Question: I am using ng-repeat like this, where product is an object I am getting from backend, but the problem is that instead of single update,delete button to be shown in one row, it is showing 5-6 rows. I know the spacing is not proper but right now i am focused only on the functionality of the button
'''
{
"code": 200,
"message": "Products retreived successfully",
"params": null,
"data": {
"controller": "ProductController",
"method": "view_all_product",
"result": [
{
"id": 1,
"name": "abc",
"description": "def",
"price": 12,
"image": "qw",
"tags": "er",
"partner_id": "2"
}
]
}
}
'''
'''
<table>
<tr ng-repeat="obj in product">
<td>{{obj.data.result.id}}</td>
<td>{{obj.data.result.name}}</td>
<td><button ng-click="update()">Update</button></td>
<td><button ng-click="delete()">Delete</button></td>
</tr>
</table>
'''

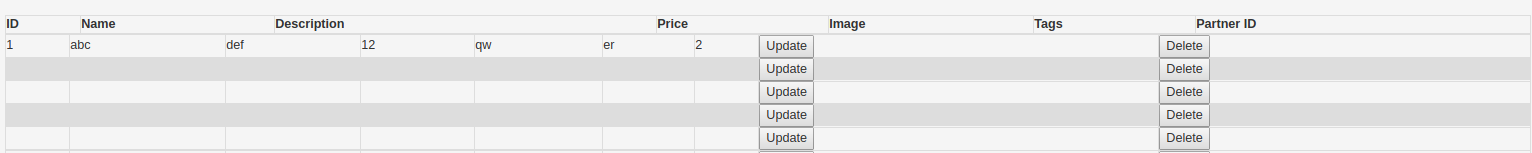
Answer: The object you are passing to the 'ngRepeat' directive has 6 properties, so you will get 6 rows. That is how 'ngRepeat' works. If you only want to repeat once for each object in the 'result' array then that should be the what you pass to 'ngRepaet':
'''
<table>
<tr ng-repeat="obj in product.data.result">
<td>{{obj.id}}</td>
<td>{{obj.name}}</td>
<td><button ng-click="update()">Update</button></td>
<td><button ng-click="delete()">Delete</button></td>
</tr>
</table>
'''